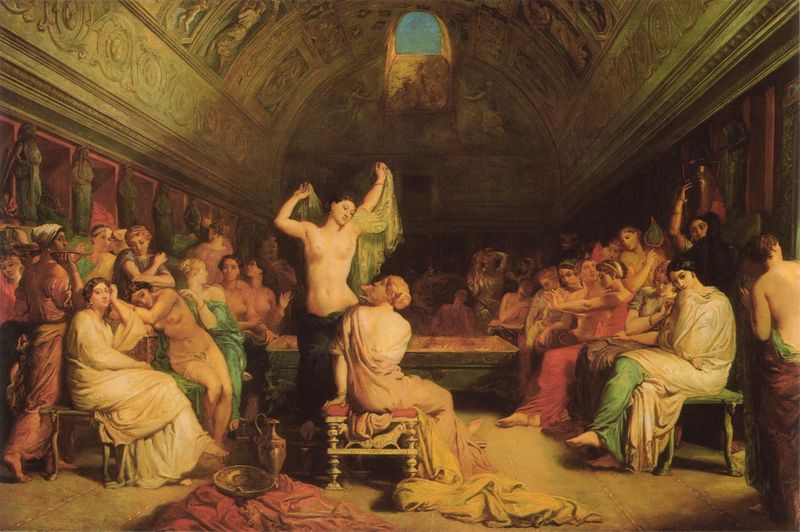
Titel: Le tépidarium, Das Tepidarium
Künstler: Théodore Chassériau
Standort: Paris
Institution: Musée d'Orsay
Schlagwörter: akt, blau, dunkel, feuer, gemälde, himmel, mann, nackt, frauen, gelb, grün, menschen, mädchen, sitzen, bewegung, braun, brust, busen, fenster, frau, kleider, licht, marmor, männer, raum, rücken, stuhl, stühle, säulen, tisch, türkis, zimmer, dach, haus, rot, schleier, tuch, beige, fächer, tanz, versammlung, feiern, gelage, trinken, architektur, diener, dienerin, herodes, johannes, kleidung, salome, schale, schüssel, teller, tragen, sonne, gewand, gold, interieur, kelch, mantel, sessel, sitzend, stoff, tücher, decke, gewänder, klassizismus, gesang, tanzen, renaissance, rosa, amphore, kanne, krug, statue, vase, relief, brüste, sitz, sitze, studie, farbe, bank, hocker, saal, schemel, kuppel, essen, langeweile, tafel, wandmalerei, bett, stuck, halbakt, nackte, frauem, warten, erotik, scham, freude, halle, bad, nacktheit, gewölbe, antike, orient, schönheit, becken, loch, künstler, scharz, herrscher, speisen, kunst, mythologie, bänke, wandschmuck, wanne, liege, karaffe, öffnung, harem, statuen, antik, lust, sklavin, kassettendecke, fresko, statuetten, reliefs, tunika, odaliske, strecken, sklaven, ingres, luke, fraune, nischen, räkeln, tonnengewölbe, waschschüssel, therme, fensteröffnung, stelen, tuniken, aktstudie, togas, sklavinnen, ampore, haarbänder, ocher, geänder, einfall, sauna, tanzend, tonnen, gewöbe, bäder, schwitzen, badehaus, hammam, tonengewölbe, wiesel, himme, dchal